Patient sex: F
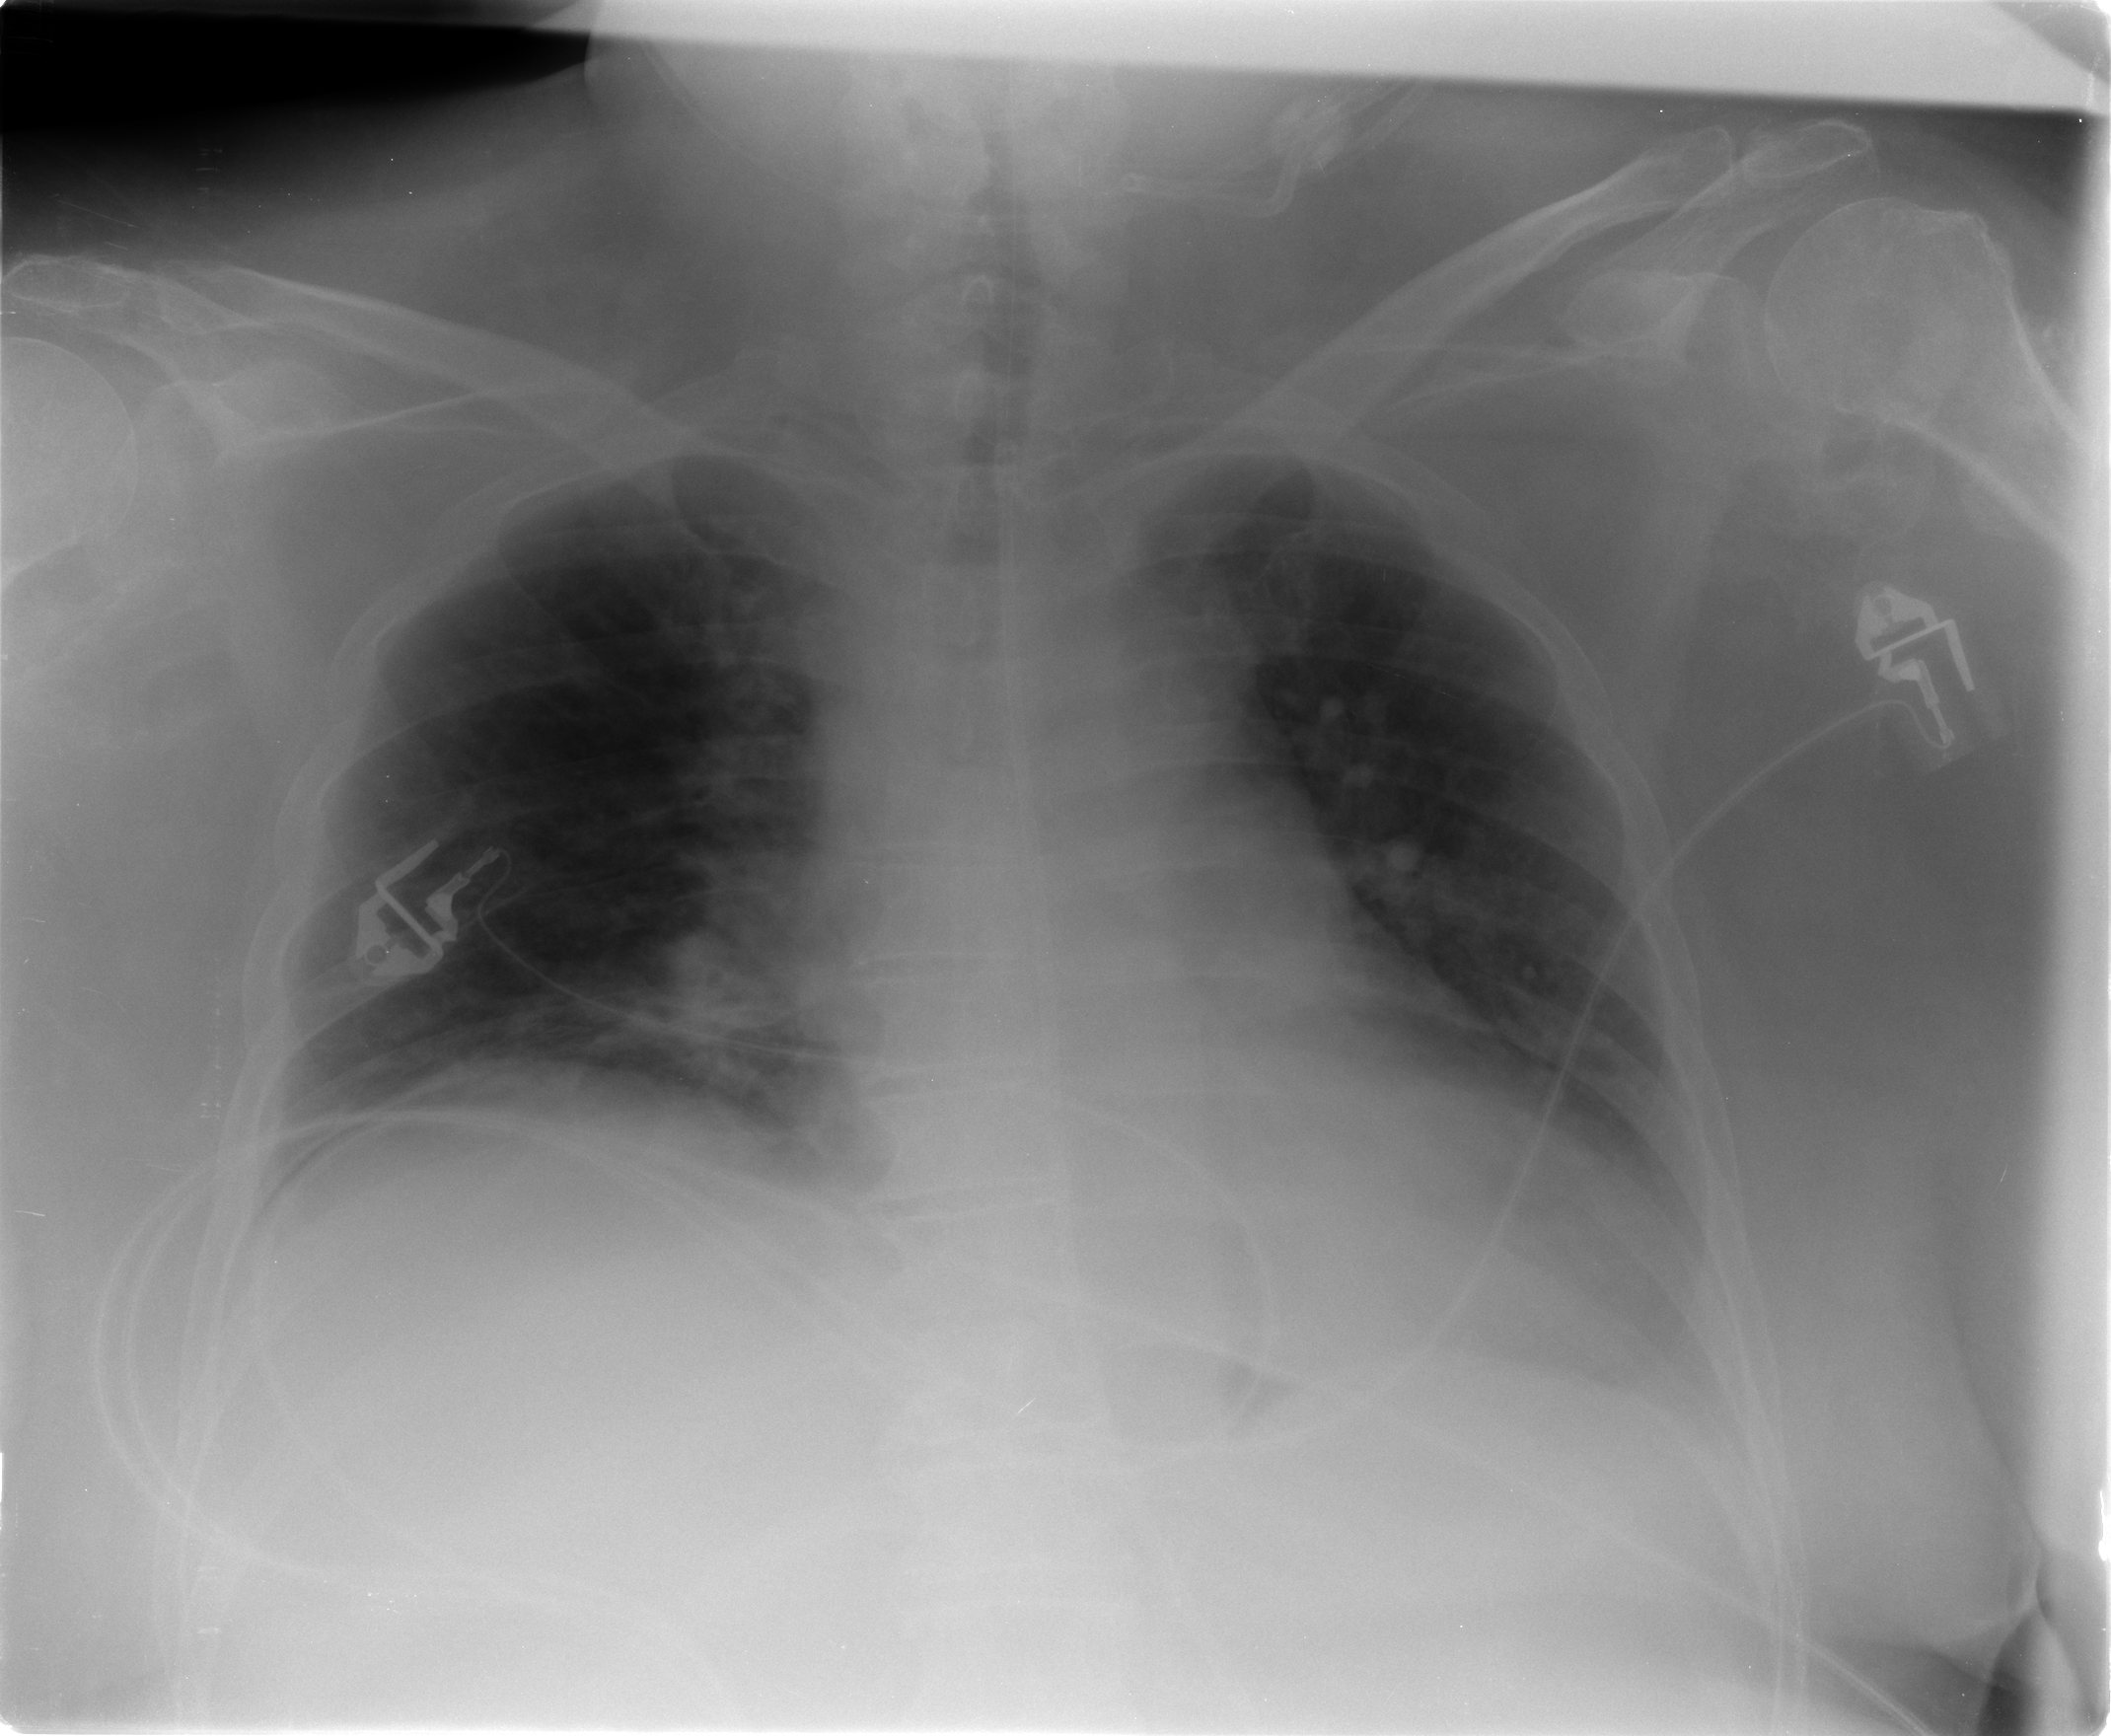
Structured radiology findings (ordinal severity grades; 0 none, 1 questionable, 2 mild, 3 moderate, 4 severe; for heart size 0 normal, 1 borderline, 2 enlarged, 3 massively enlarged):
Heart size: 0
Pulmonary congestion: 2
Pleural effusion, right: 0
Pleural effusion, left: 2
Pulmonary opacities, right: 1
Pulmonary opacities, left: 0
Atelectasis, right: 2
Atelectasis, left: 2